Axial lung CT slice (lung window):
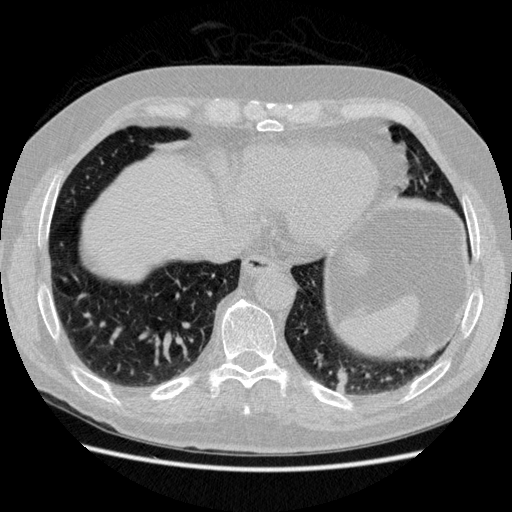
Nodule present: no